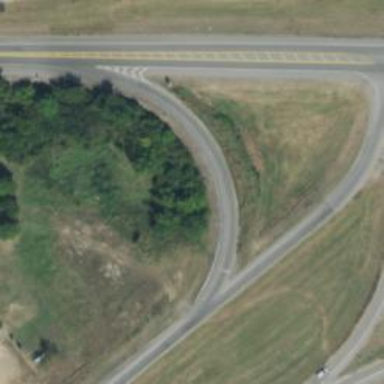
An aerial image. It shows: Secondary link road.